Interaction volume radius: 5 \u00c5
Interaction volume height: 10 \u00c5
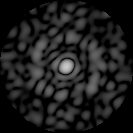
Disorder parameter: 0.8462